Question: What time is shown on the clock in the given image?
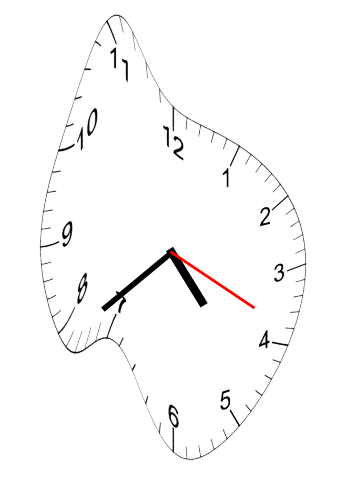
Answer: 04:38:19